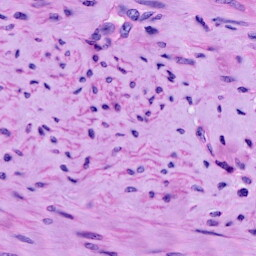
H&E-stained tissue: Cervix